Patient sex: M
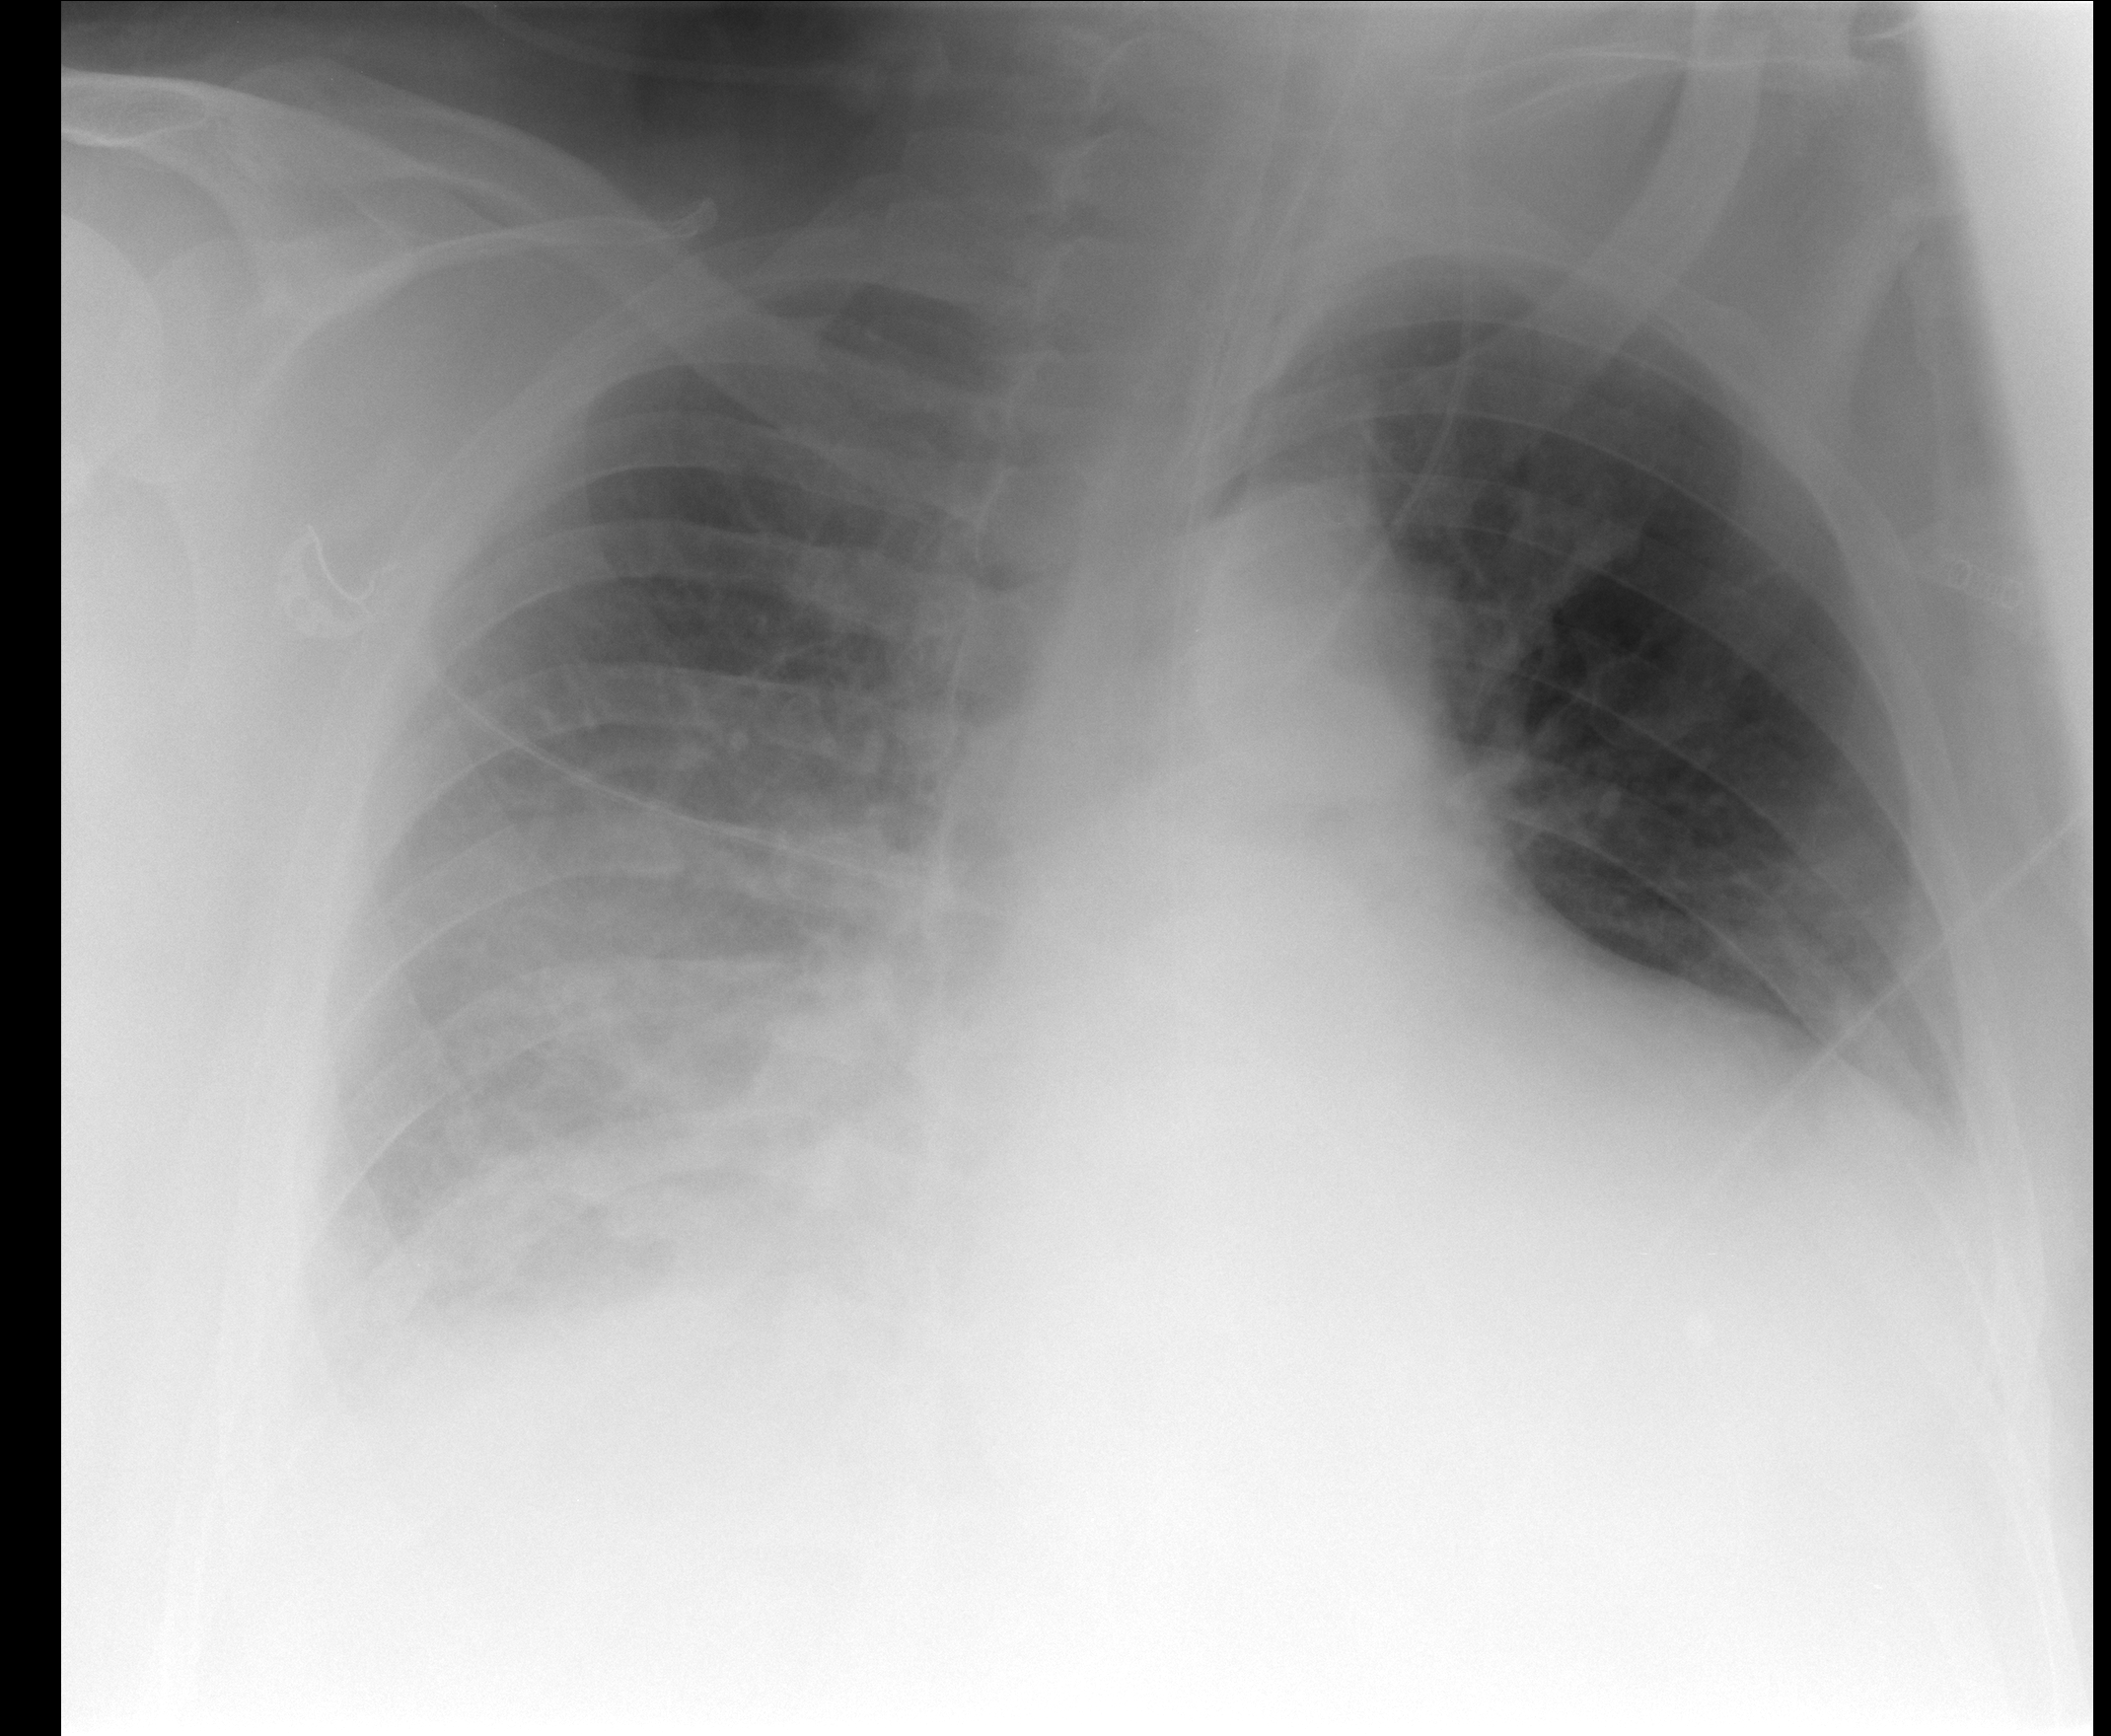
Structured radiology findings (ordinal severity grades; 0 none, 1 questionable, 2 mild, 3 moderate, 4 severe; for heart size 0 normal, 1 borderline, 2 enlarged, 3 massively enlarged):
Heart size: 2
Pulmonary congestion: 2
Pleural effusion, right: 2
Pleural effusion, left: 2
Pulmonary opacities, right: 2
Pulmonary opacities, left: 0
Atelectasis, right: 2
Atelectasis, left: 2